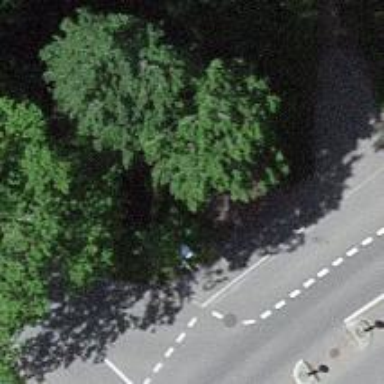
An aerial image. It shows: Bus stop with shelter. It is platform for public transport.